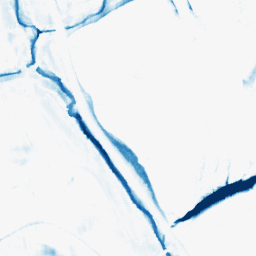
Category: morphological
Decomposition family: morphological_rect
Decomposition parameters: operation: closing
width: 10
height: 20
Upsampling method: sinc_hamming
Upsampling parameters: scale: 8
kernel_size: 16
Upsampling scale: 8